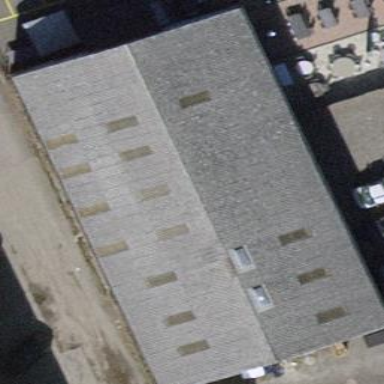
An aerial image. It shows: Industrial building.